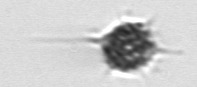
Label: Dictyocha